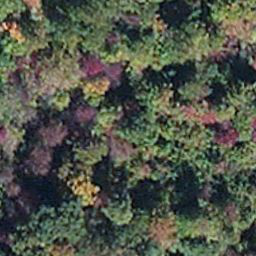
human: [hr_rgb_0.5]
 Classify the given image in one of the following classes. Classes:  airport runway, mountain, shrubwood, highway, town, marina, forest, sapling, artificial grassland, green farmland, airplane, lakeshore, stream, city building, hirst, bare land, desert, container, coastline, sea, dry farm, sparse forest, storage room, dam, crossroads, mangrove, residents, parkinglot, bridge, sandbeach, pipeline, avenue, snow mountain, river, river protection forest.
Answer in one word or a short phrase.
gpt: mangrove